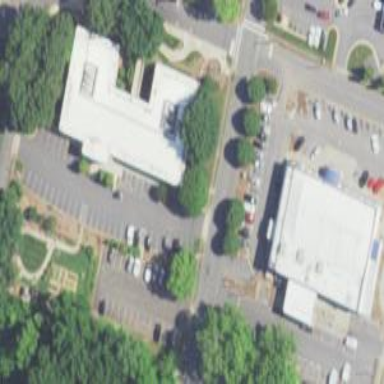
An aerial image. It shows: Building that serves as library.